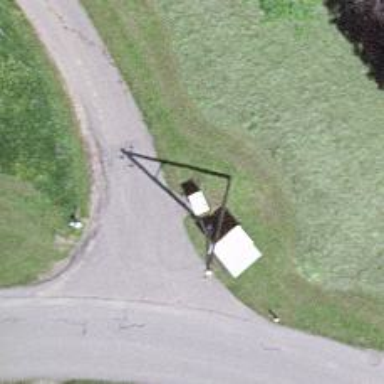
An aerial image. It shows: Guyed branch pole.